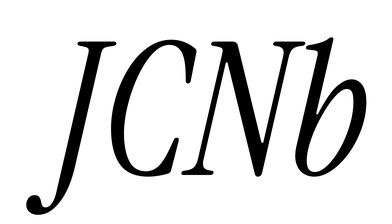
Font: InstrumentSerif-Italic